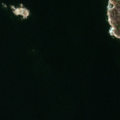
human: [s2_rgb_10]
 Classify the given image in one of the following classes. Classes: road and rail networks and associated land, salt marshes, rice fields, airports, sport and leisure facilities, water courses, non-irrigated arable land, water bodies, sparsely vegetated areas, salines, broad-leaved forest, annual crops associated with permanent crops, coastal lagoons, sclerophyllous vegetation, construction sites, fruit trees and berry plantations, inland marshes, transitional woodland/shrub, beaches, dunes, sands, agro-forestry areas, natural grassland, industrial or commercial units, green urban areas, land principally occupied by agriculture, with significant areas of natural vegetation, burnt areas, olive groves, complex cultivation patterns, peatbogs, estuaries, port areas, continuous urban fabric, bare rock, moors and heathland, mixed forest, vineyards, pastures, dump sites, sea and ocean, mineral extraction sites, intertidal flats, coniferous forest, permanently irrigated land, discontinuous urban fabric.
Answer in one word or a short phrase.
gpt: bare rock, sea and ocean